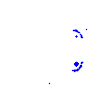
Particle: pion